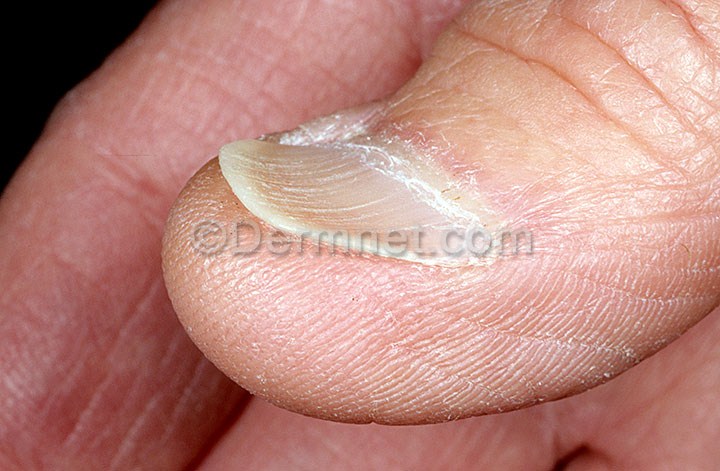
Disease: Nail Fungus and other Nail Disease